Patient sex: M
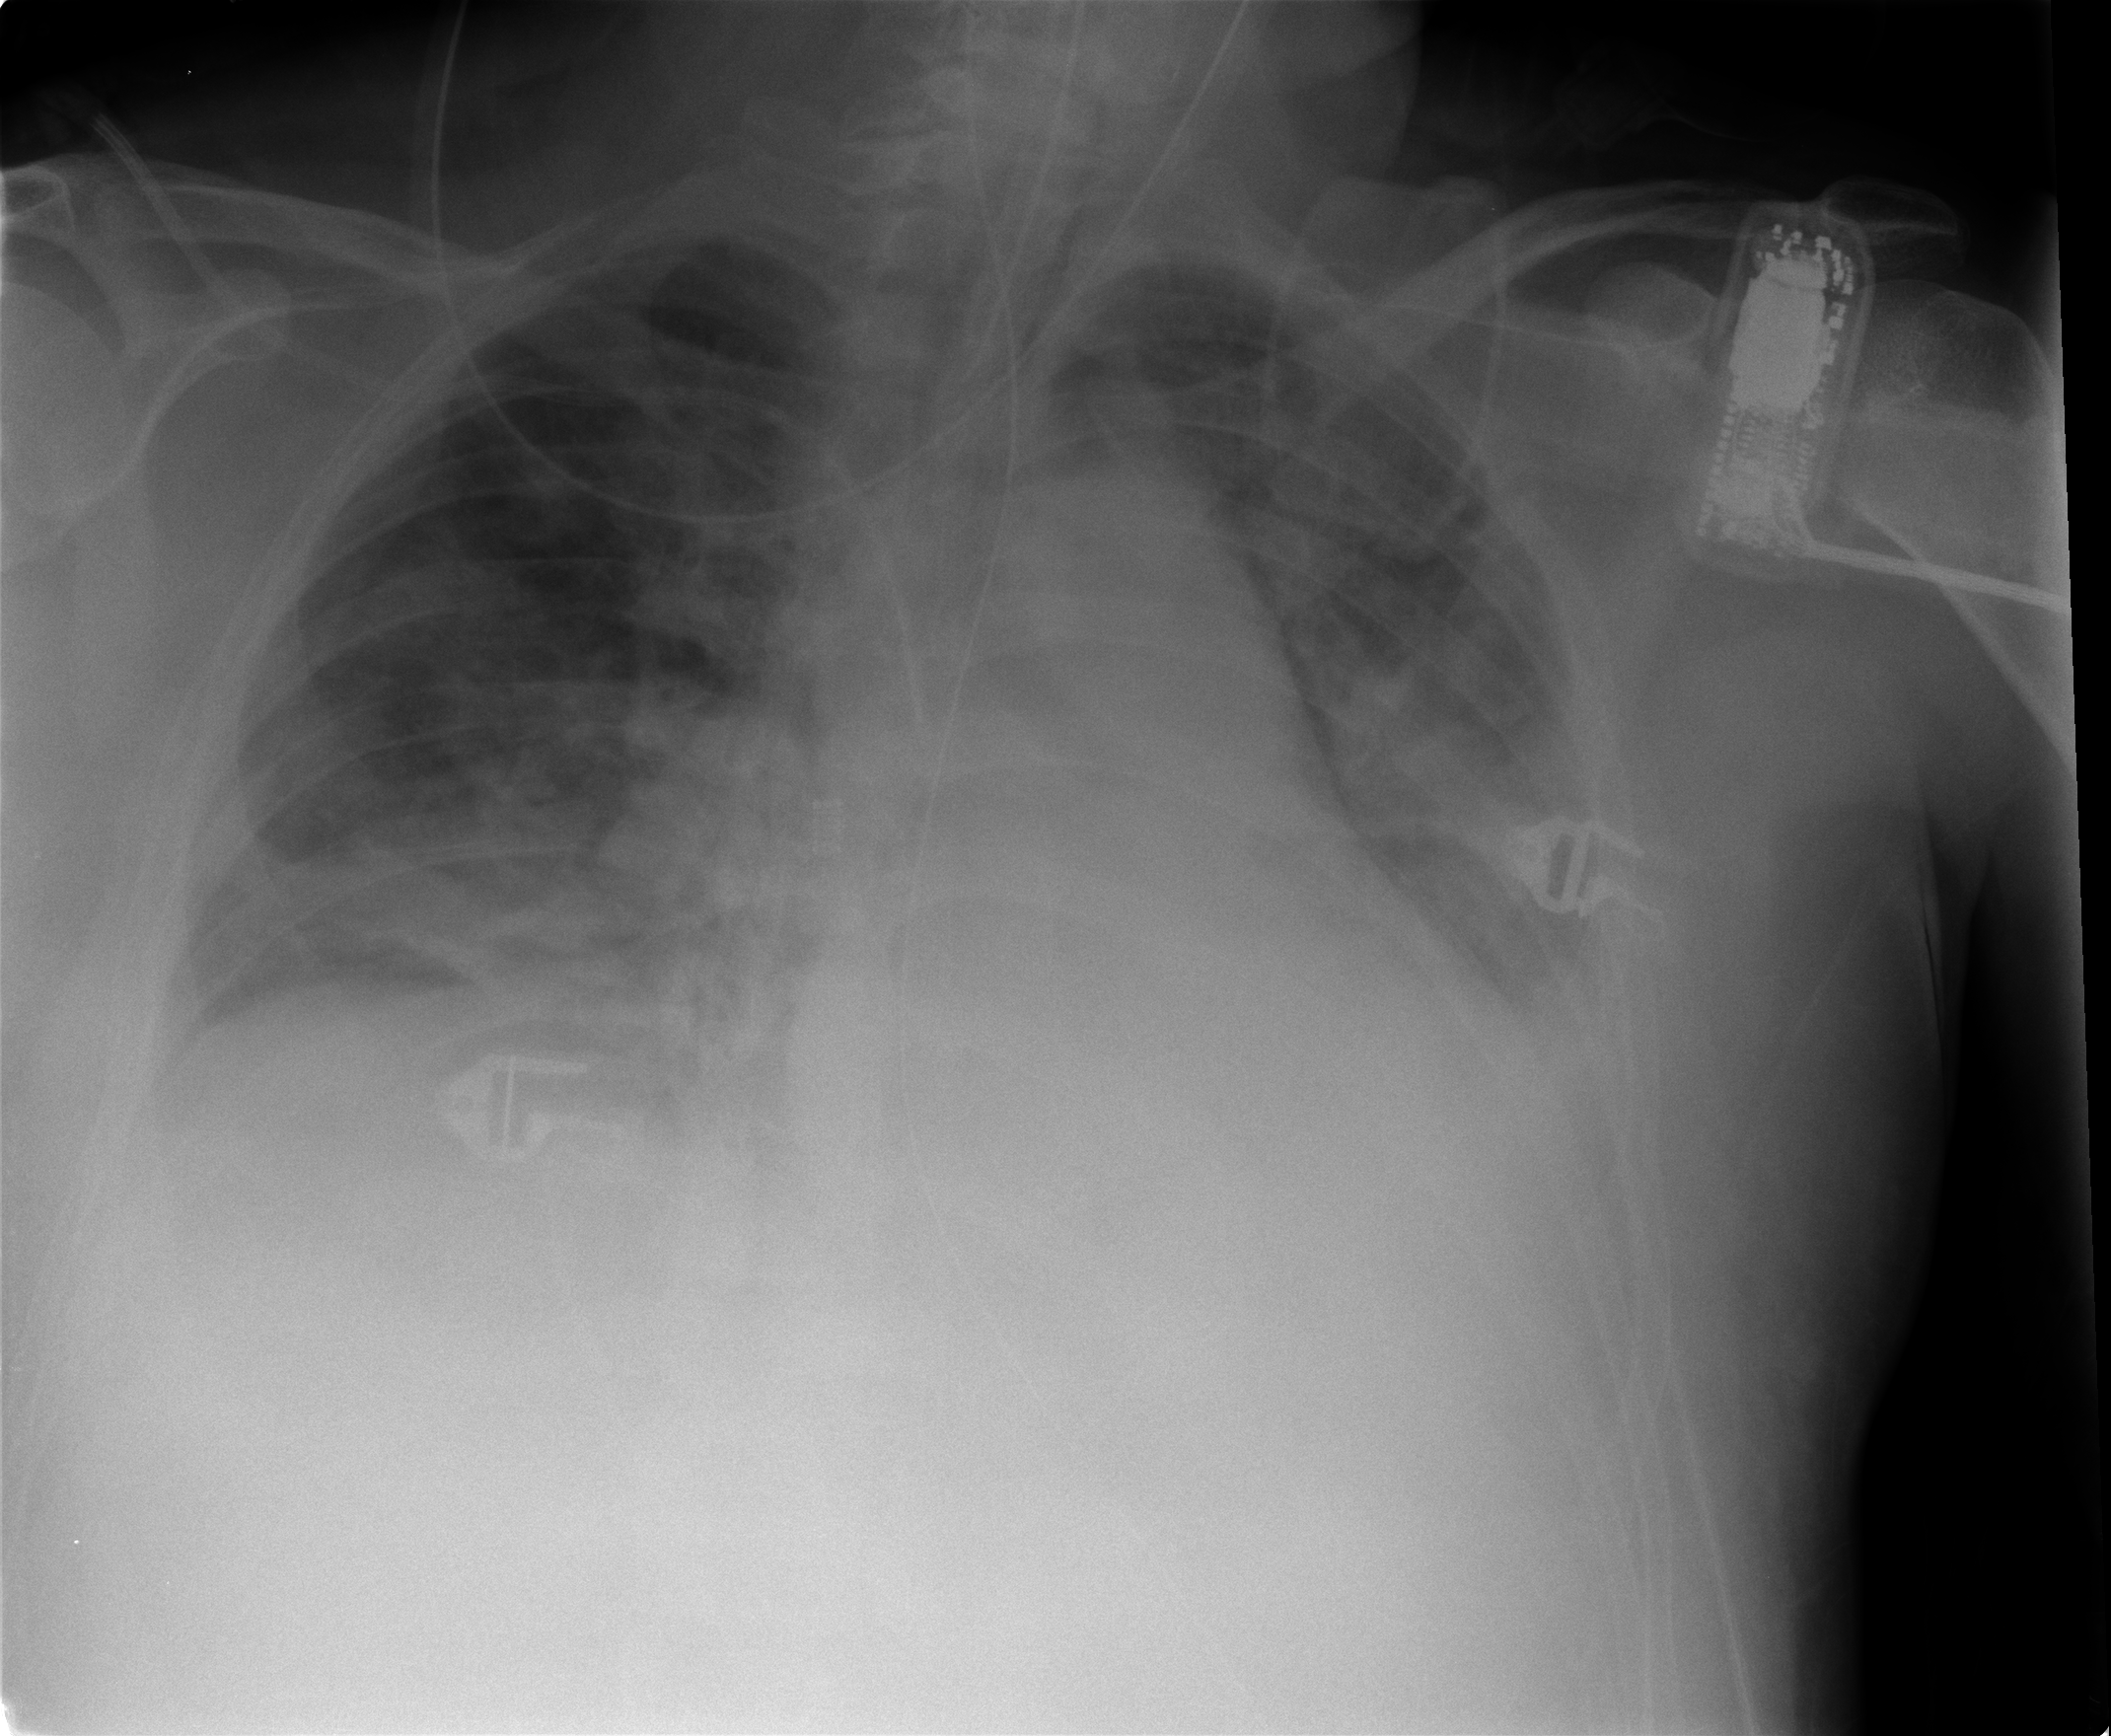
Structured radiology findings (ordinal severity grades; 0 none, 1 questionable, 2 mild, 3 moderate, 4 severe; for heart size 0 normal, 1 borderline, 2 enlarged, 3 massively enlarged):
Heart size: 2
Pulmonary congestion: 1
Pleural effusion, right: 1
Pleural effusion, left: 2
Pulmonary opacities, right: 3
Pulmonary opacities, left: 3
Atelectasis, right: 2
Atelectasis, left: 2